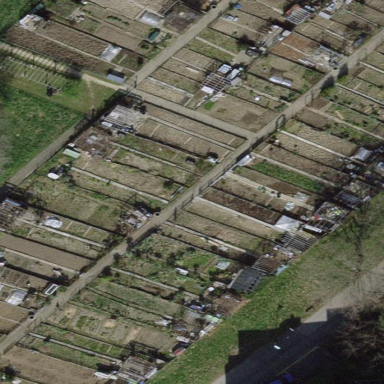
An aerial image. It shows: Area designated for allotments.